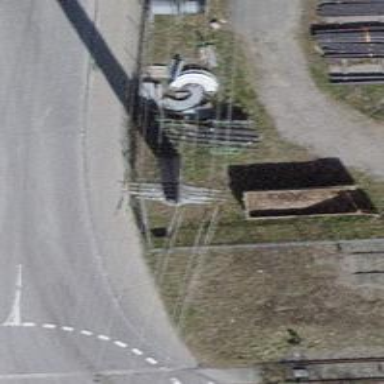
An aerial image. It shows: Power line is depicted.